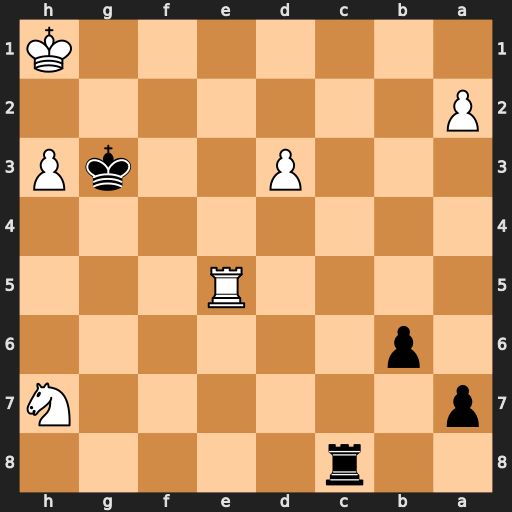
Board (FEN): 2r5/p6N/1p6/4R3/8/3P2kP/P7/7K
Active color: b
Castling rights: -
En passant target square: -
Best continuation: Rc1+ Re1 Rxe1#